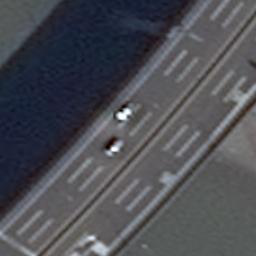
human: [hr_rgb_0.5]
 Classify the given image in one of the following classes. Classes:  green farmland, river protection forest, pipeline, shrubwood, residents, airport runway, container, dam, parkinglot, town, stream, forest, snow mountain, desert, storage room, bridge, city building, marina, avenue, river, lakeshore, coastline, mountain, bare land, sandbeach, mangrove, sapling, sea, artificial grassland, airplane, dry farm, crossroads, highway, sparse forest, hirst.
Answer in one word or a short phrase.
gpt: bridge